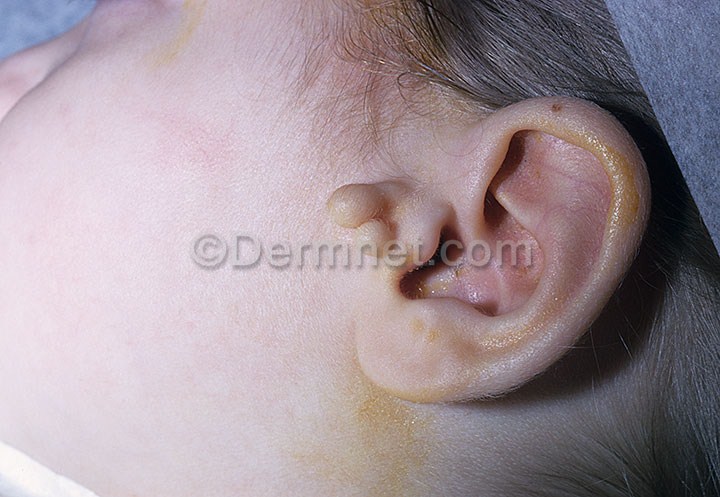
Disease: Seborrheic Keratoses and other Benign Tumors